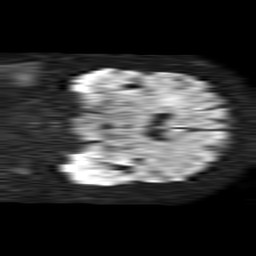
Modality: TRACE
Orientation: coronal
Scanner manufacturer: philips
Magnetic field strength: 1.5 T
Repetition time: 4.6 s
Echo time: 0.08631 s